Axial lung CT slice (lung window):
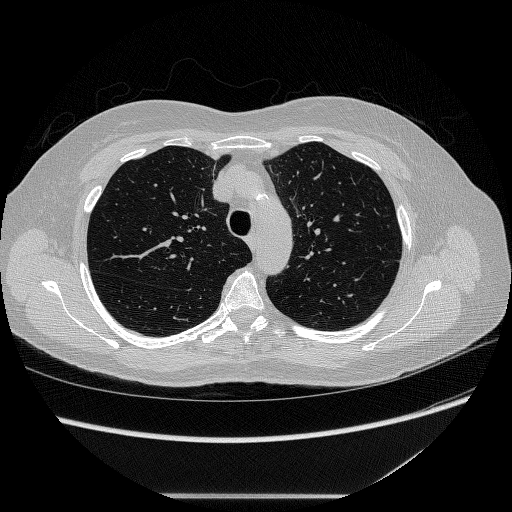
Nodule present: no